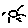
Label: sun